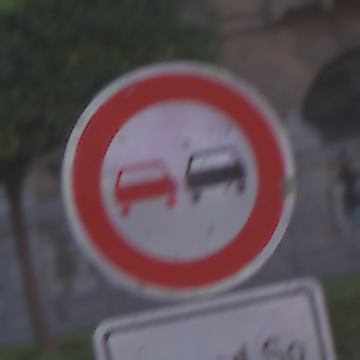
Verkehrszeichen: Ueberholverbot
Zusatzzeichen unten: ZeitangabenMitBeschraenkungAufWochentage8
Umgebung: Outdoor, Urban
Tageszeit: SunriseSunset
Wetter: PartlyCloudy
Licht: Natural
Jahreszeit: NotSpecified
Kontrast: LowContrast